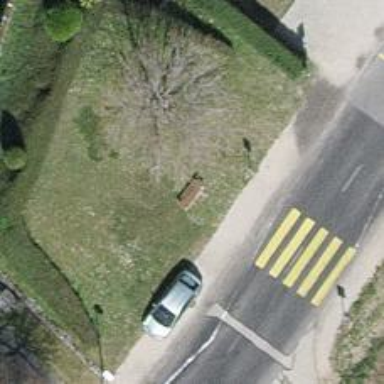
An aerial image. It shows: Brown bench.